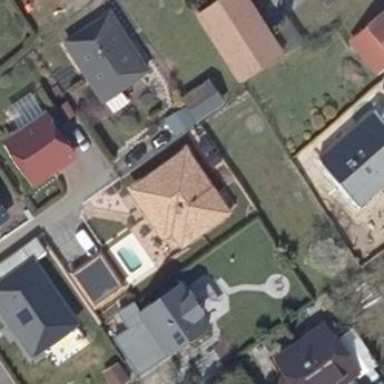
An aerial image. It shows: Detached building.